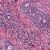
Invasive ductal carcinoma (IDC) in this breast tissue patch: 1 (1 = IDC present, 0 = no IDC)